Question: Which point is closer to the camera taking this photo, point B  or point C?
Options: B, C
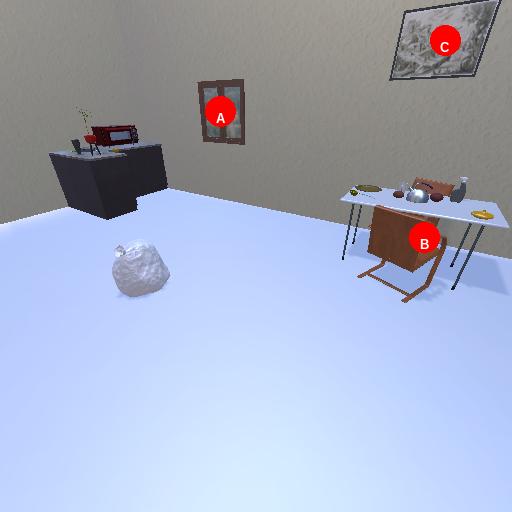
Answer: B